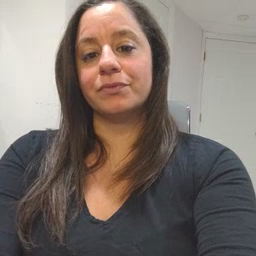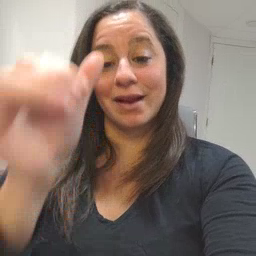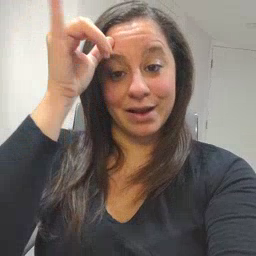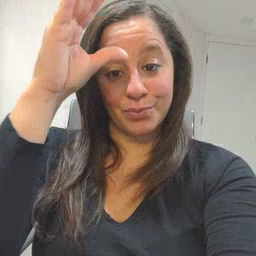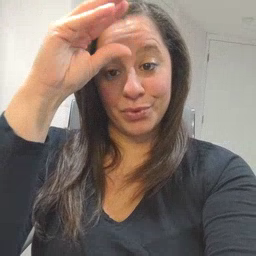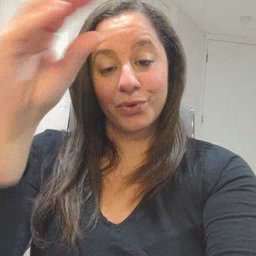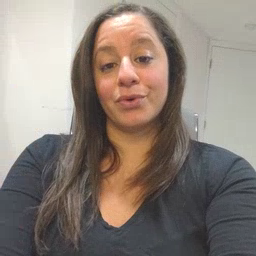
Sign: cowboy